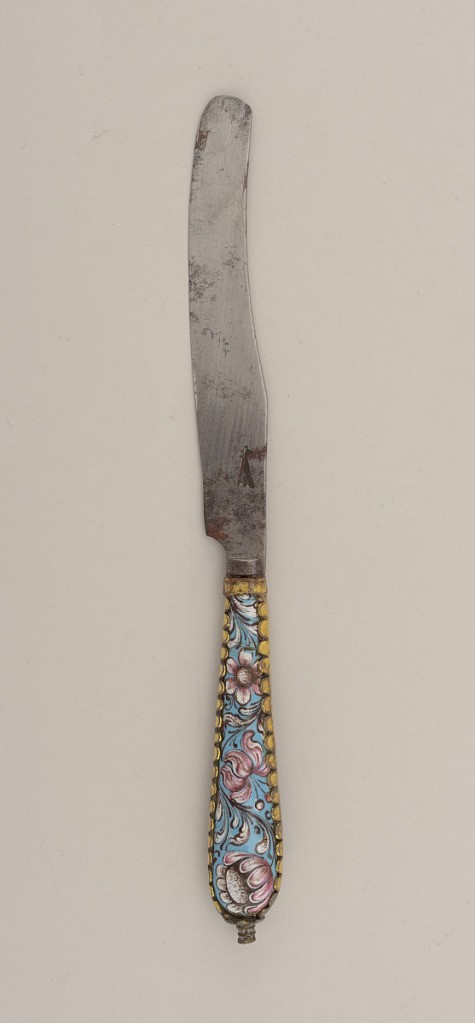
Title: Knife with Blue and Pink Foral Enamel Handle
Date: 17th century
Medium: steel, enamel, brass
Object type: knife
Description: Sabre-shaped blade, plain ferrule. Handle light blue enamel with multi- colored floral decoration in white, pink and black. Brass mounts along the sides of the handle.